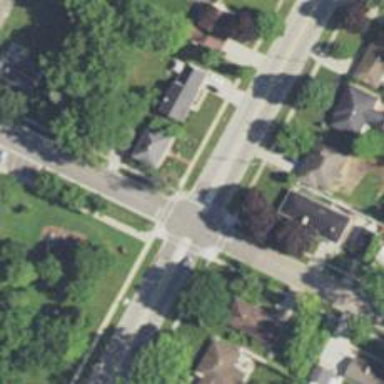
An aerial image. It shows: Marked road crossing.